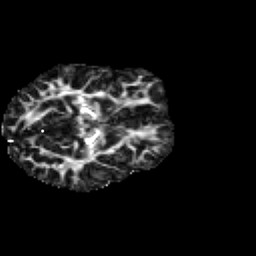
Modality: FA
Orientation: axial
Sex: male
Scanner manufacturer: siemens
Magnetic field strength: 3 T
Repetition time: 5 s
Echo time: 0.071 s